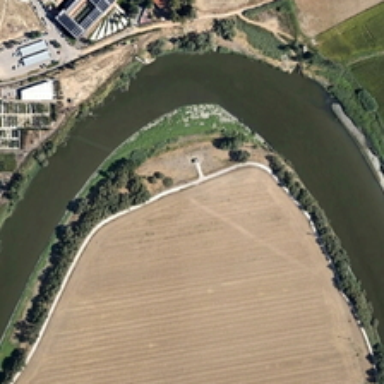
Some green trees and several buildings are in two sides of a curved river .